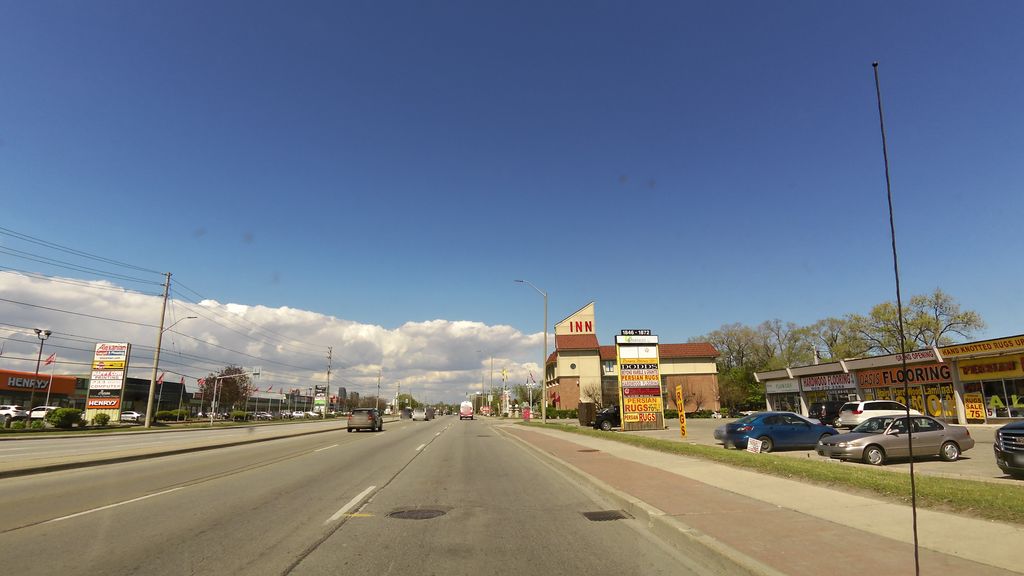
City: toronto